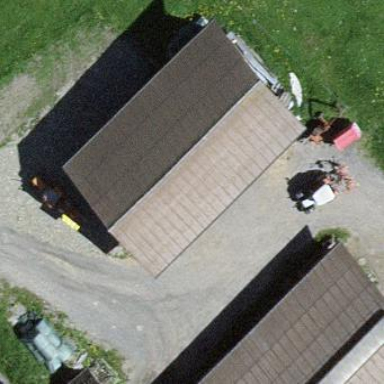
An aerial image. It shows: Farm auxiliary building.